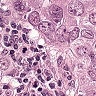
Metastatic tissue present: yes